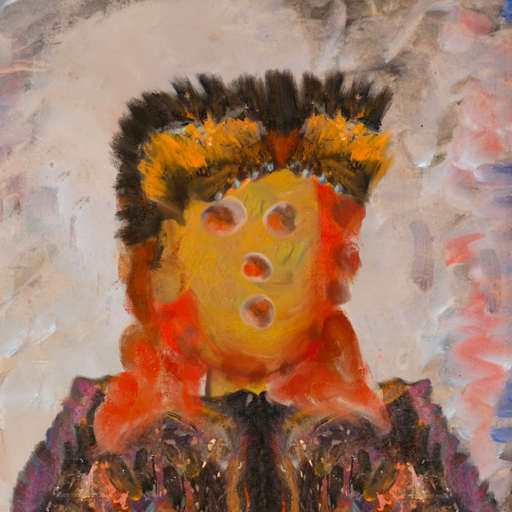
Background: Roy_Bahadur, Head And Neck Front: After_Raid, Face Front: Rupkatha, Bust: Gypsy_Queen, Hair Front: Rupkatha, Head Accessory: Gypsy_Queen, Second Necklace: Blank, Necklace: Blank, Baby: Blank